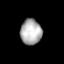
Tissue: prostate
Cell type: T cells
Senescence score: 0.3128
Nuclear area (px): 531
Mean DAPI intensity: 174.972